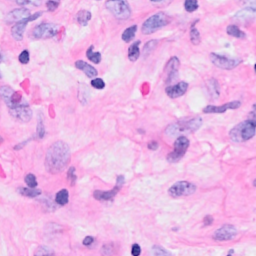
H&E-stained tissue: Breast